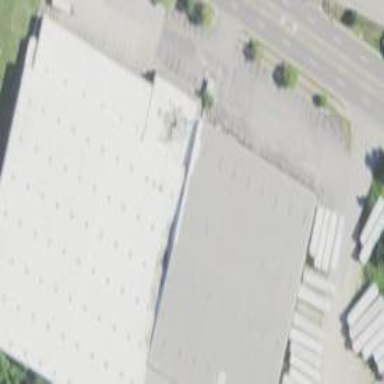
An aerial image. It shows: Commercial building that is used as furniture shop.